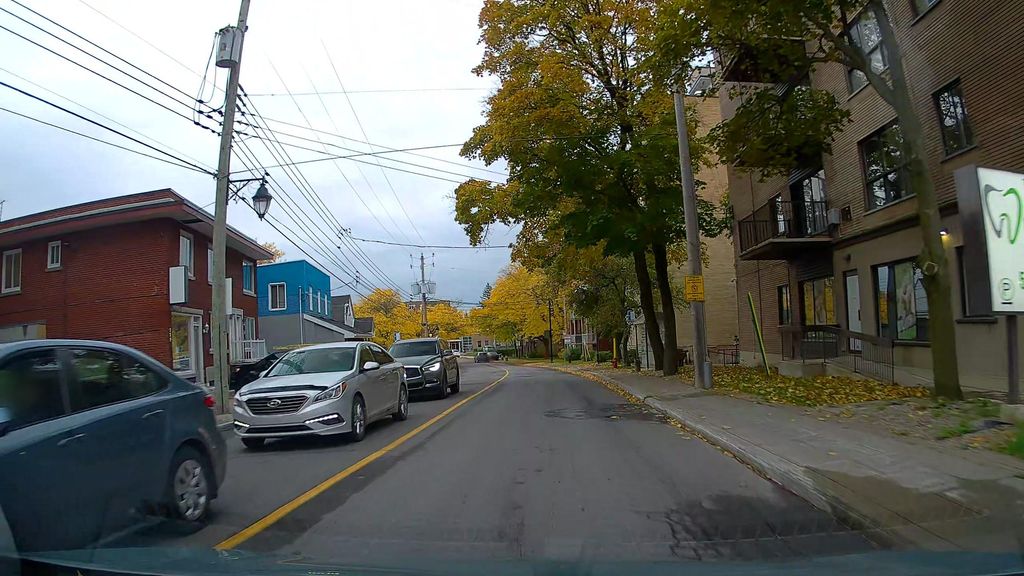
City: montreal